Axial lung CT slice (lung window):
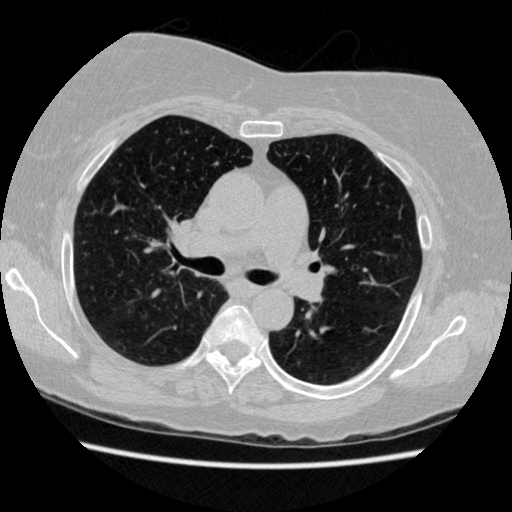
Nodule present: no